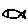
Label: fish